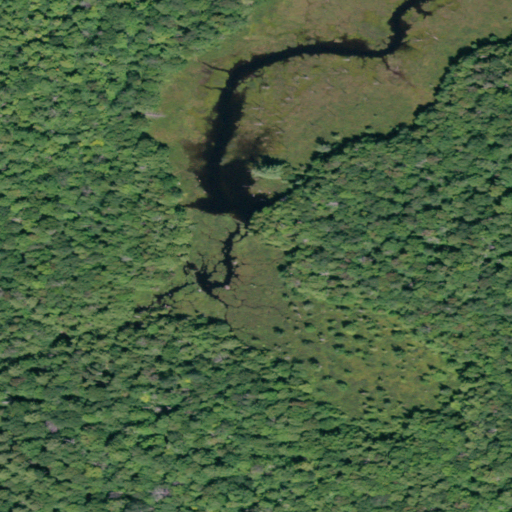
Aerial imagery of valley in New York named Burnt Vly containing woody wetlands, deciduous forest, mixed forest, evergreen forest, and open water